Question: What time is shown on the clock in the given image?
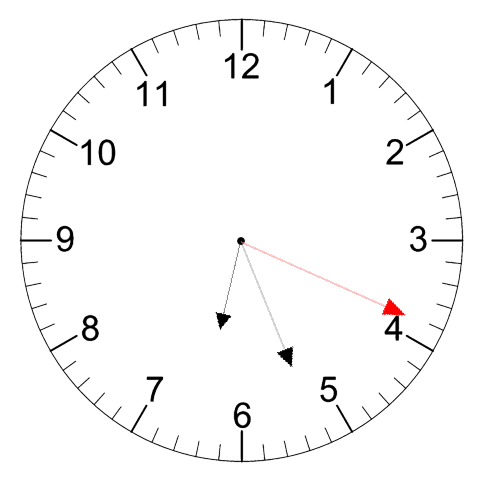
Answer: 06:26:19